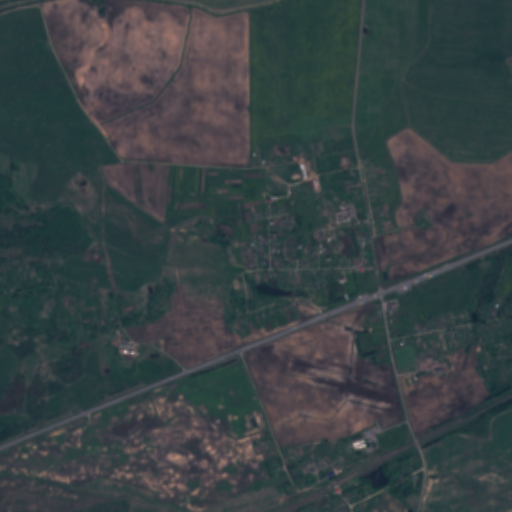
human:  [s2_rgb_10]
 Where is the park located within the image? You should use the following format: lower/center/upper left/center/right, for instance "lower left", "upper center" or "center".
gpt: The park is located in the center of the image.
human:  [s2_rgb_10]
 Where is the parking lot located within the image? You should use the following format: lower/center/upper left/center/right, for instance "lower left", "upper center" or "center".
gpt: The parking lot is located in the center right of the image.
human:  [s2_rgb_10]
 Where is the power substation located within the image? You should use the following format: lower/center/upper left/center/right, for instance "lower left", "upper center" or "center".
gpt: The power substation is located in the center right of the image.
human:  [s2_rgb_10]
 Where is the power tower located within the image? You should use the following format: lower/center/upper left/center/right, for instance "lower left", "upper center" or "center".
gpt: The power tower is located in the upper right of the image.
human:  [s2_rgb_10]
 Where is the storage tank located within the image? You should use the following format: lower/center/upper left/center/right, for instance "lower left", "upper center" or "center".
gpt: The storage tank is located in the lower right of the image.
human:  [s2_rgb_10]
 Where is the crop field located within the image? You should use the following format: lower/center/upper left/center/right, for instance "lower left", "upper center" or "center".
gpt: There is no crop field in the image.